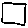
Label: square